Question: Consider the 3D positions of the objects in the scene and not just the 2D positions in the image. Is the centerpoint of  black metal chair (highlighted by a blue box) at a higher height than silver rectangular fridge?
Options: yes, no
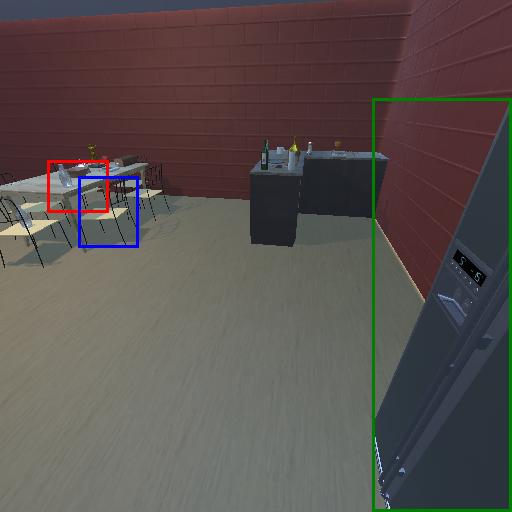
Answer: yes